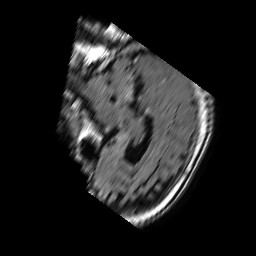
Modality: FLAIR
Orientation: sagittal
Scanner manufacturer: philips
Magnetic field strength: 1.5 T
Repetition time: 6 s
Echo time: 0.12 s